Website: walmart
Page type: account-selection
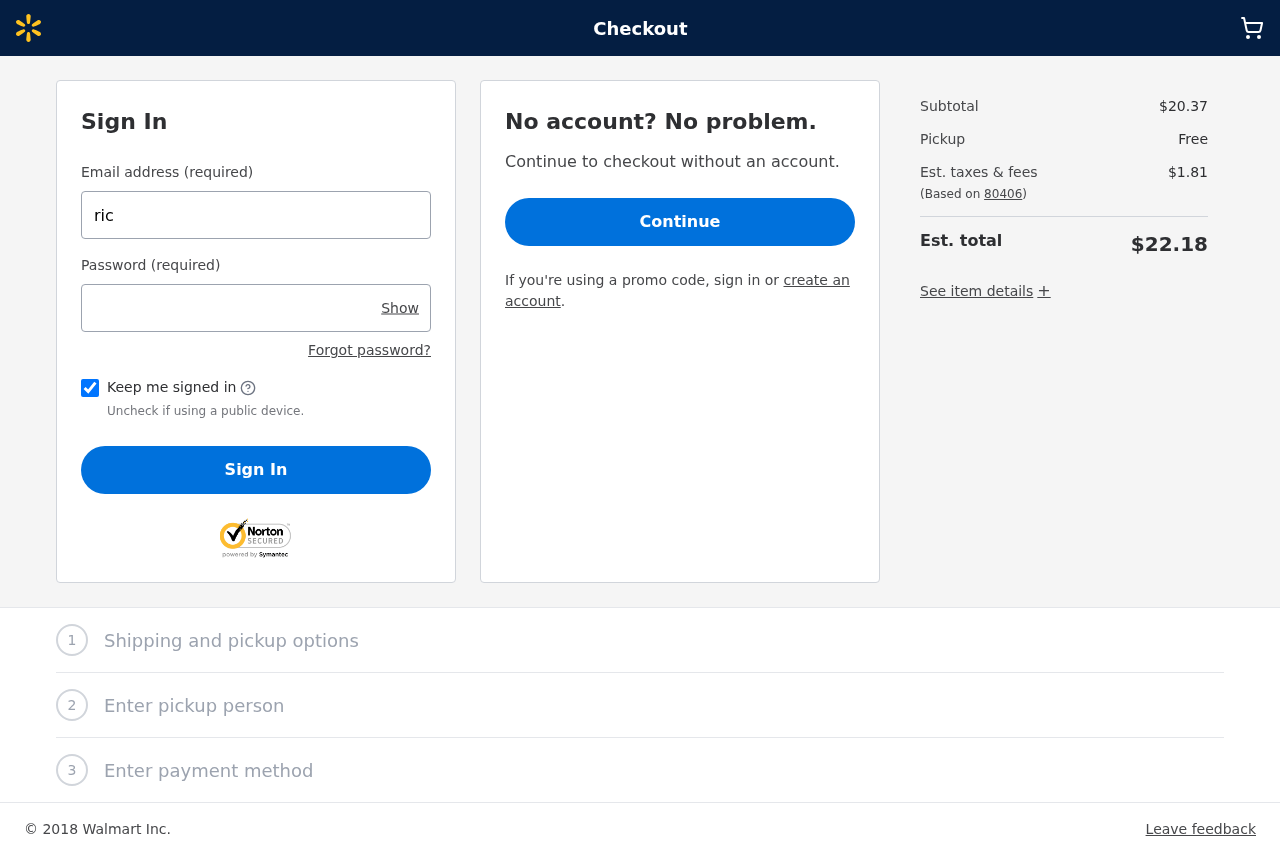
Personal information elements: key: PII_LOGIN_USERNAME
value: ricardo_griffin
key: PII_POSTCODE
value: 80406
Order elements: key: ORDER_SUBTOTAL
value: $20.37
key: ORDER_TAX
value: $1.81
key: ORDER_TOTAL
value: $22.18